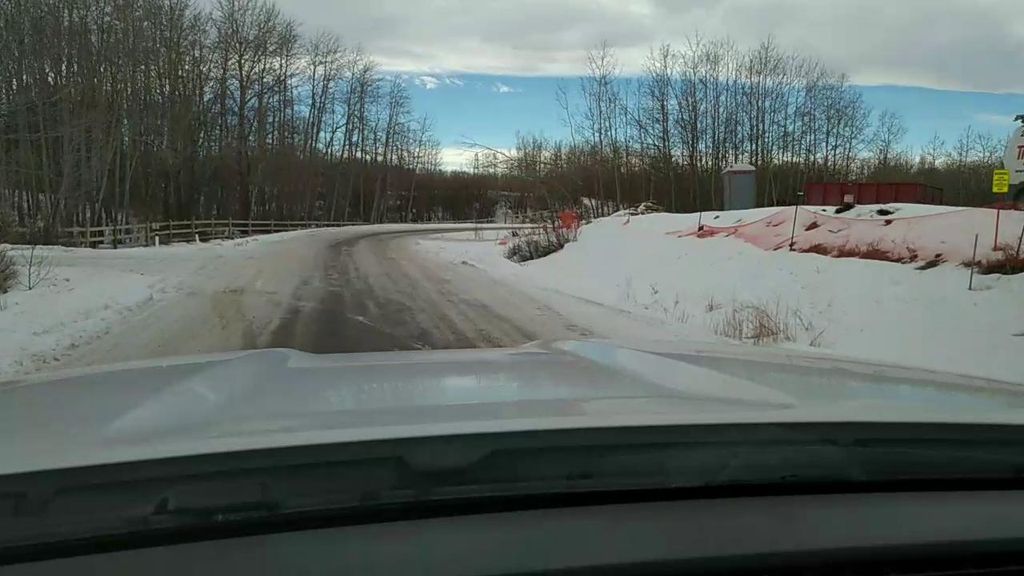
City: calgary